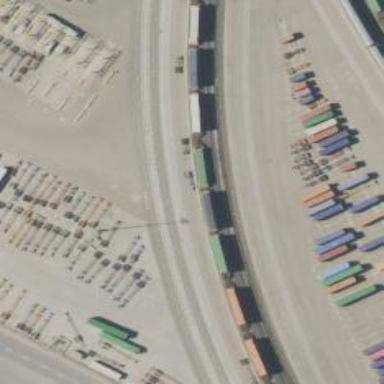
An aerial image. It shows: Railway yard used for servicing trains.